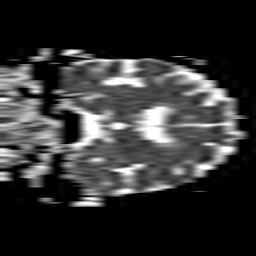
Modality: ADC
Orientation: coronal
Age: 85
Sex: female
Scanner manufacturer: philips
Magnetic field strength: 1.5 T
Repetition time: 3.269 s
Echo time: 0.06922 s